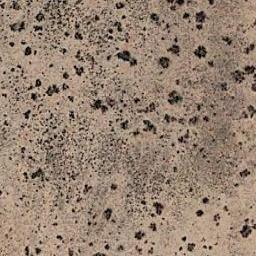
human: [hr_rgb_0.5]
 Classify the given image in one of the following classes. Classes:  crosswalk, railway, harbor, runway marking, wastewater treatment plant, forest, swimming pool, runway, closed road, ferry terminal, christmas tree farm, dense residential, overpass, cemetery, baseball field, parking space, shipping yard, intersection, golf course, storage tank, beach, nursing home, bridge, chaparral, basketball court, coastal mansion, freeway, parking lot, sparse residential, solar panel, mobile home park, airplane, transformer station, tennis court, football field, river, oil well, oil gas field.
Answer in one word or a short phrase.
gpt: chaparral